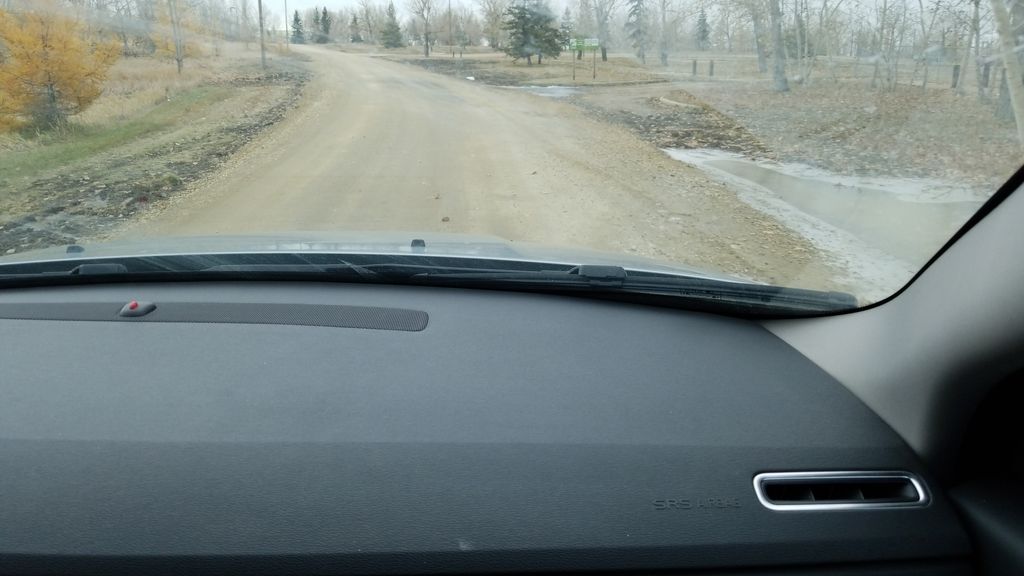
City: edmonton